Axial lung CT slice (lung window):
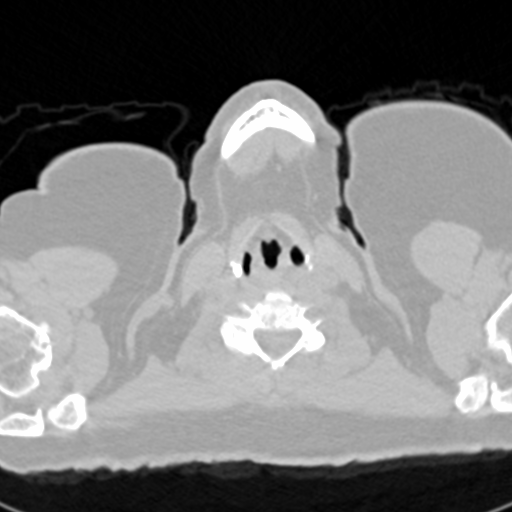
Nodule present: no